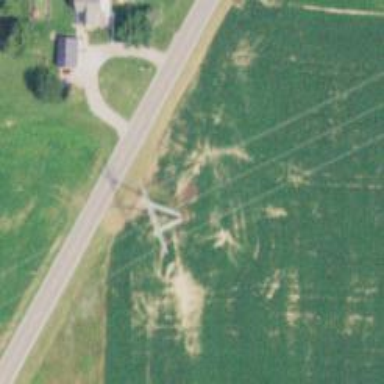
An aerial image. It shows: Lattice structure tower used for power transmission.